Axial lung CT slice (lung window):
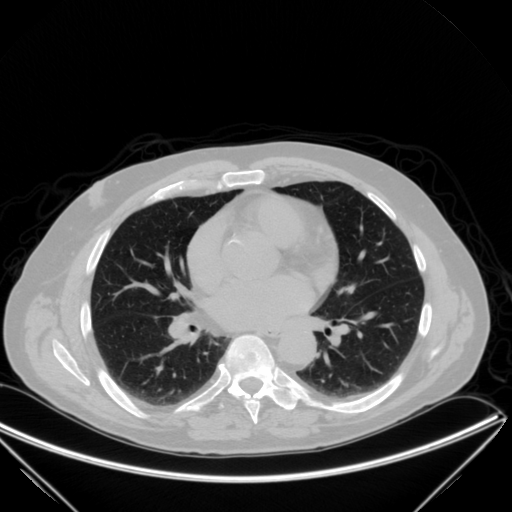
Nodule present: no